Aerial crown-view tile of a tropical tree (Barro Colorado Island, Panama), acquired 20241112:
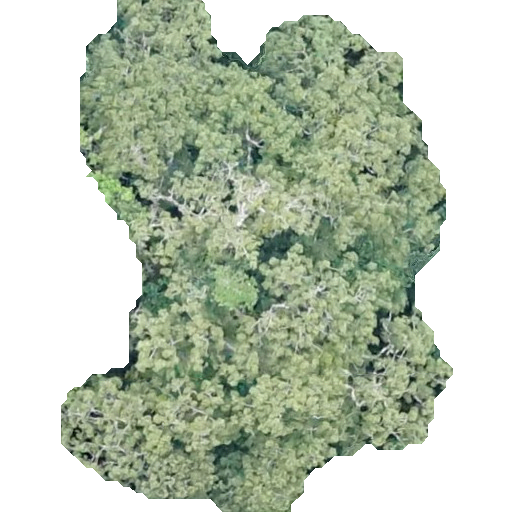
Species: Ceiba pentandra
GBIF accepted scientific name: Ceiba pentandra
Crown area: 232.969 m²